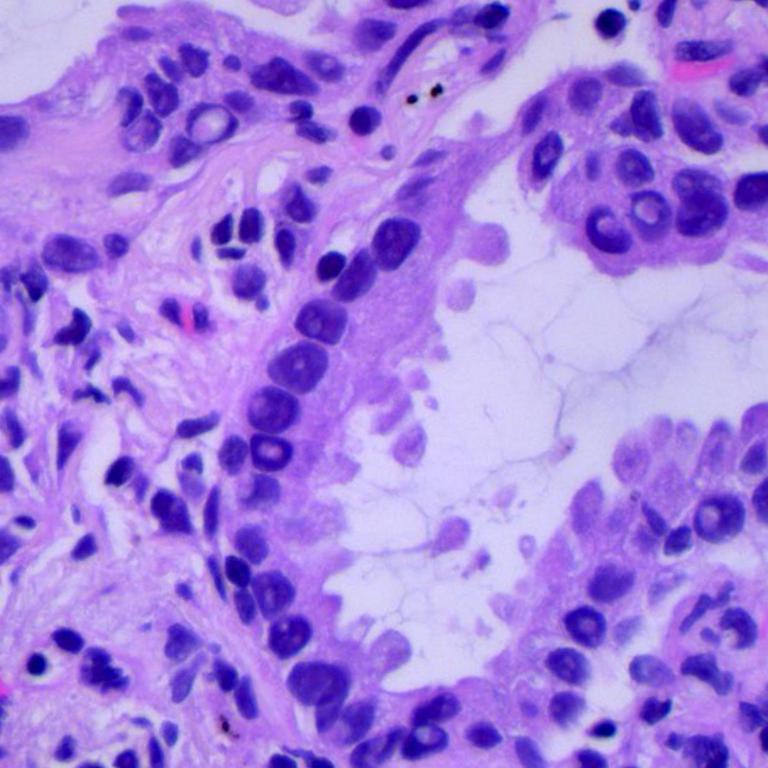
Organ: lung
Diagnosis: adenocarcinomas